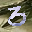
Label: 3